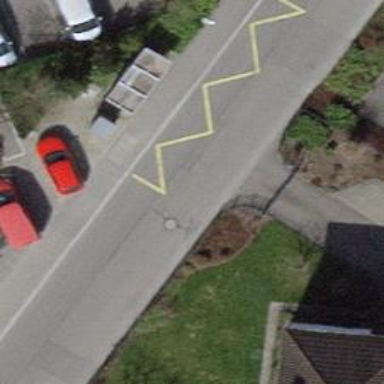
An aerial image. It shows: Public transport stop position.